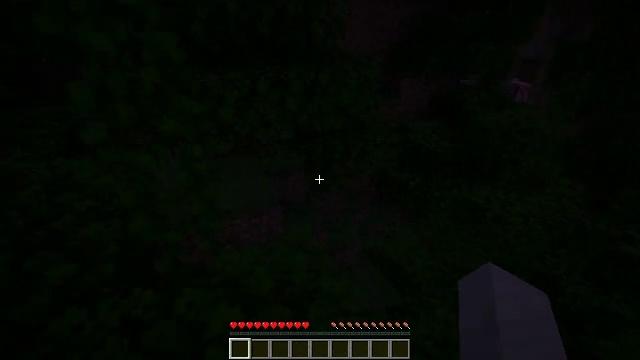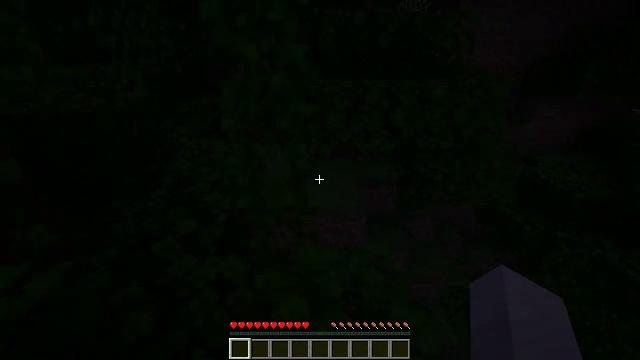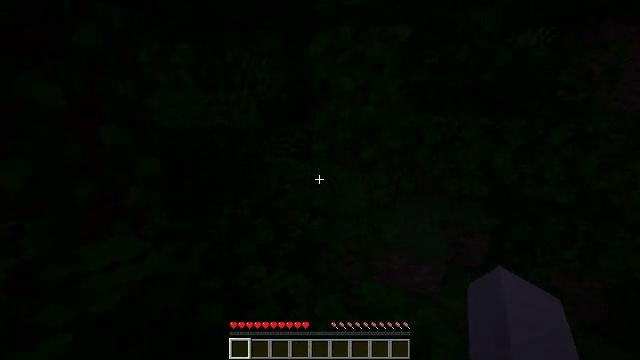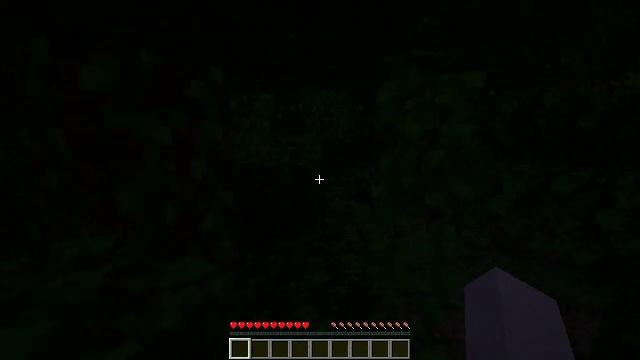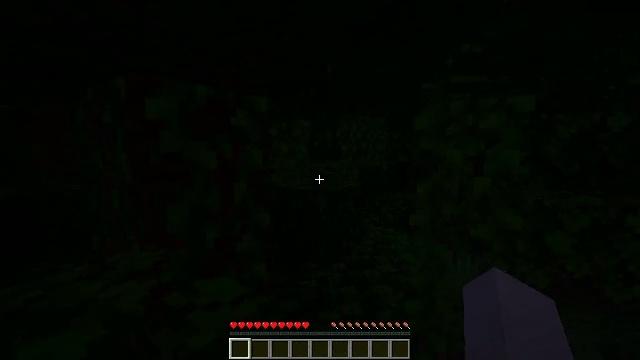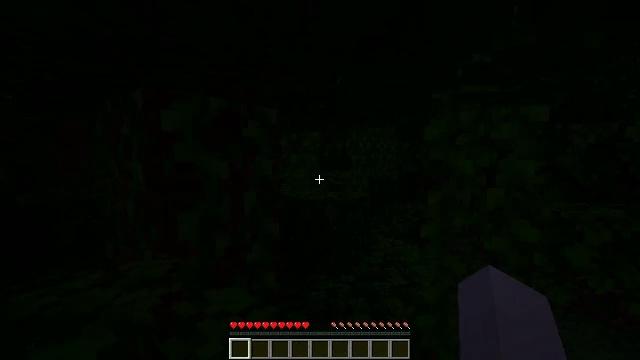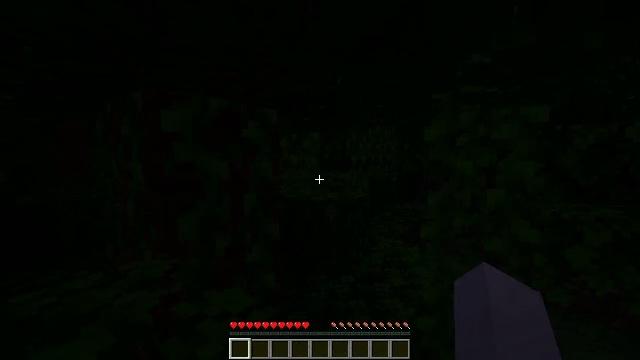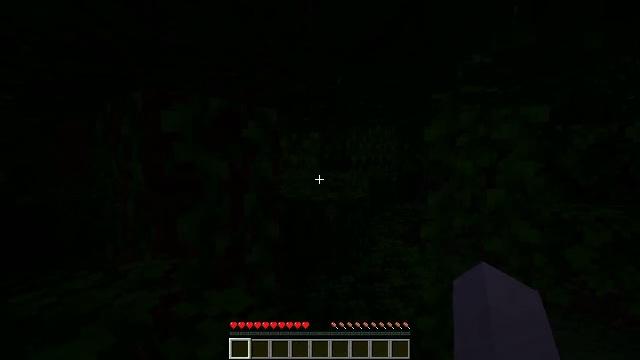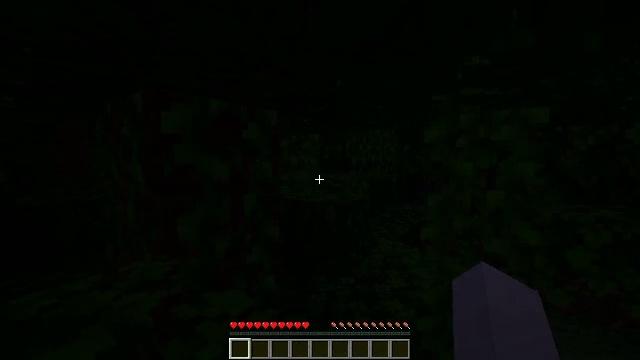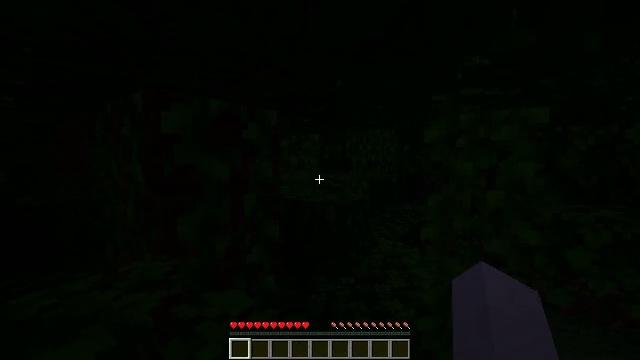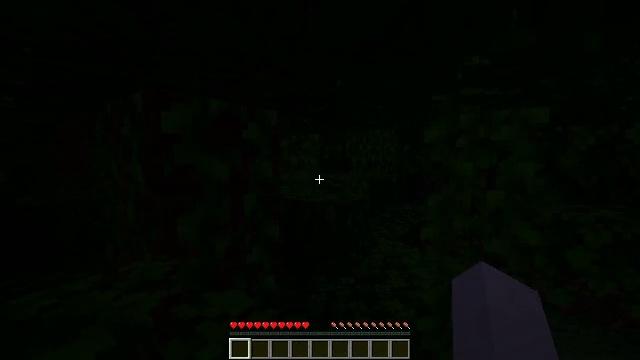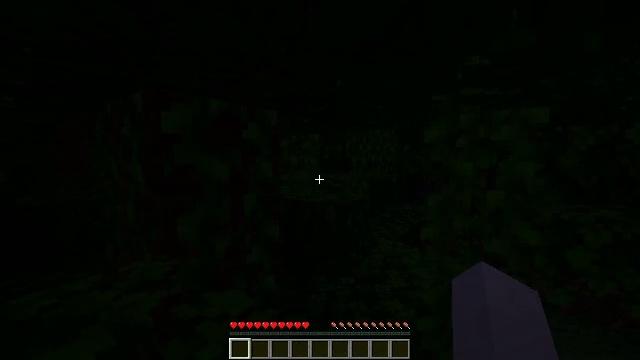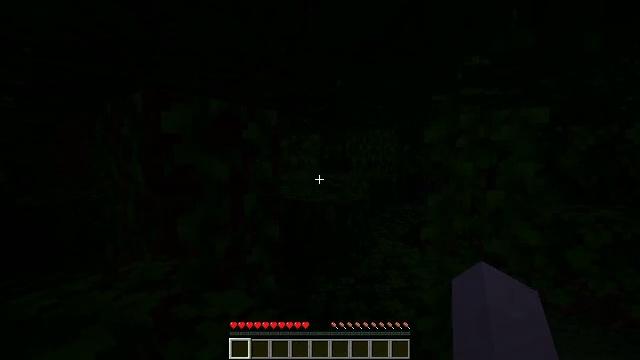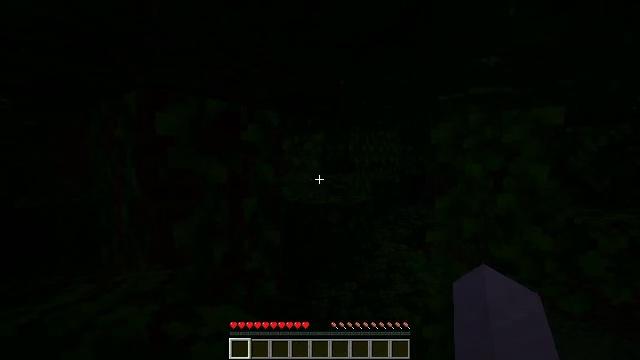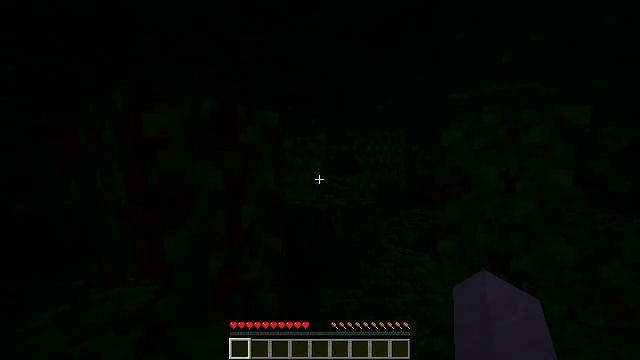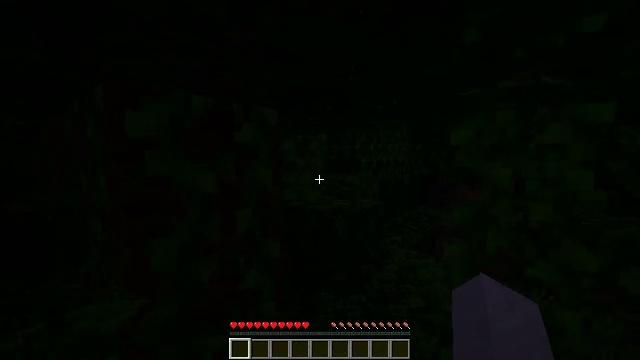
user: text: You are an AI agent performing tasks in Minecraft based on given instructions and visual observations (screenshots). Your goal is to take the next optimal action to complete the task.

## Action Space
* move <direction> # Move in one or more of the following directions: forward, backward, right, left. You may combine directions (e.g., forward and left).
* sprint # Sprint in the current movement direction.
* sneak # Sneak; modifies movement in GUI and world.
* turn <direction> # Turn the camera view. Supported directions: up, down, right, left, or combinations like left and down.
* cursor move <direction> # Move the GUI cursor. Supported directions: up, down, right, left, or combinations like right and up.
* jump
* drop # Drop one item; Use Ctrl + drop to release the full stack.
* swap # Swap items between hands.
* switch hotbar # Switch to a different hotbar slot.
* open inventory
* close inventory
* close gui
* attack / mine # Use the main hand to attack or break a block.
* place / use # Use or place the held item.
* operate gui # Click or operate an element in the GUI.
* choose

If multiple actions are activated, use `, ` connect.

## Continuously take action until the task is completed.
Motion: motion action
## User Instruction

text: Harvest bamboo from the farm.
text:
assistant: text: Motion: turn left and up
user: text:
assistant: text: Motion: turn left and up
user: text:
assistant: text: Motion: turn left and up
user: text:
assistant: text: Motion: turn left and up
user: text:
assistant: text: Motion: turn left and up
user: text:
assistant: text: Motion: no_op
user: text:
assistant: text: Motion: no_op
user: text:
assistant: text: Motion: no_op
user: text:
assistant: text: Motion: no_op
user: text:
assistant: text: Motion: no_op
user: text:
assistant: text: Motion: no_op
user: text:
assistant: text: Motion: no_op
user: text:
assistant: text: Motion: move forward
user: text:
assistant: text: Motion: move forward
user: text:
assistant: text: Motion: move forward
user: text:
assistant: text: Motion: move forward
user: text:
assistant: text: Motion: move forward, turn right and down
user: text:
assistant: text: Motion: move forward, turn right and down
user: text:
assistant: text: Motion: move forward, turn right and down
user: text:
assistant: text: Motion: move forward, turn right and down
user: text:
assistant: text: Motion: move forward
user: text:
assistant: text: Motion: move forward
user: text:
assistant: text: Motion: move forward
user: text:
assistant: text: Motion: move forward
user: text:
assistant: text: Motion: move forward
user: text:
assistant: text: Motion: move forward
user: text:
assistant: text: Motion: move forward
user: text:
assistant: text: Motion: move forward
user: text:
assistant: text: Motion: move forward, turn right
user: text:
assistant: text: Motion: move forward, turn right